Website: home-depot
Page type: billing-address
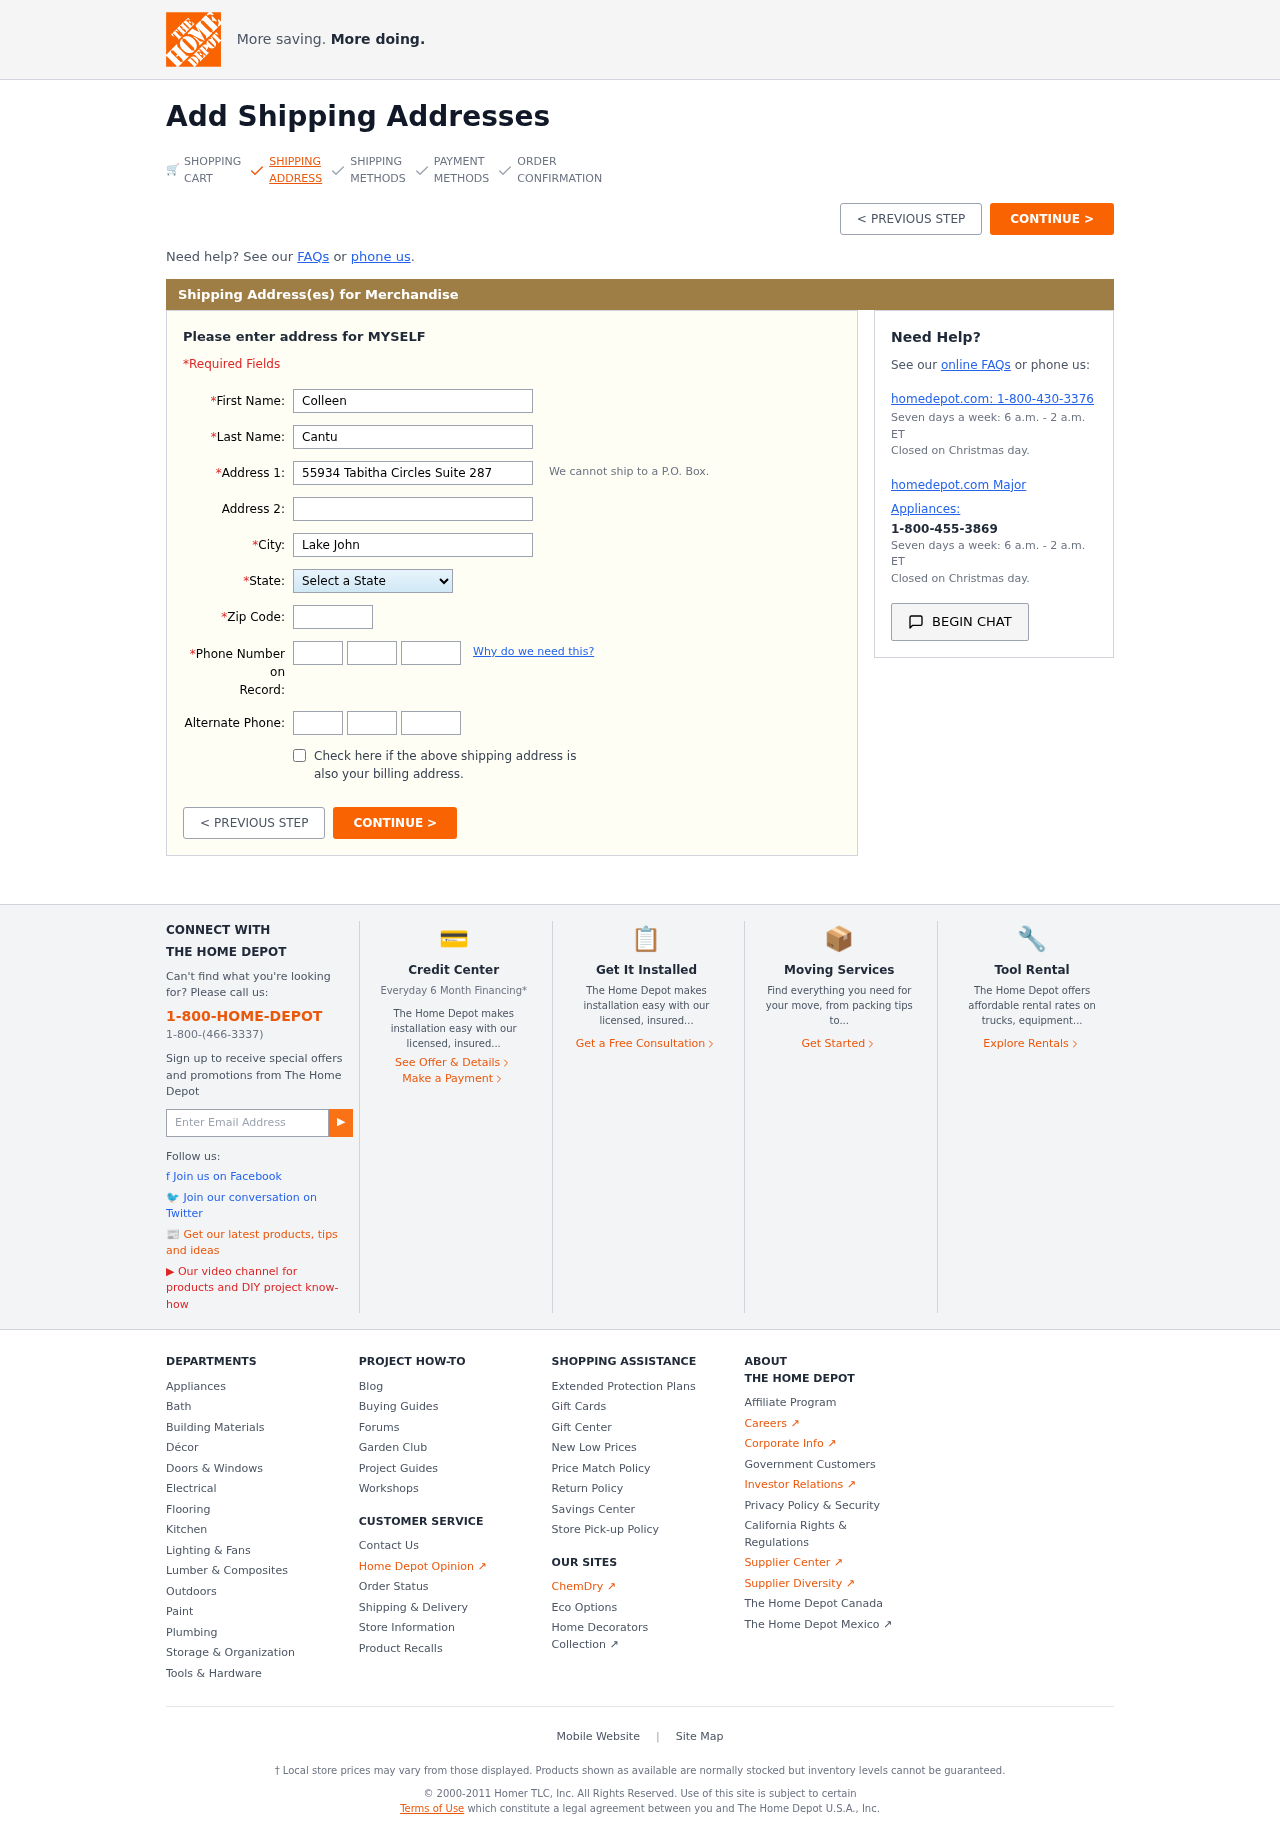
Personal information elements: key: PII_STATE
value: Virginia
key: PII_FIRSTNAME
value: Colleen
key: PII_LASTNAME
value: Cantu
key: PII_STREET
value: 55934 Tabitha Circles Suite 287
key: PII_CITY
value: Lake John
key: PII_POSTCODE
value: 74914
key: PII_PHONE_AREA
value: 709
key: PII_PHONE_PREFIX
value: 626
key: PII_PHONE_LINE
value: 6567